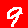
Digit: 9